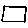
Label: square